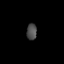
Tissue: prostate
Cell type: T cells
Senescence score: 0.3021
Nuclear area (px): 164
Mean DAPI intensity: 74.878